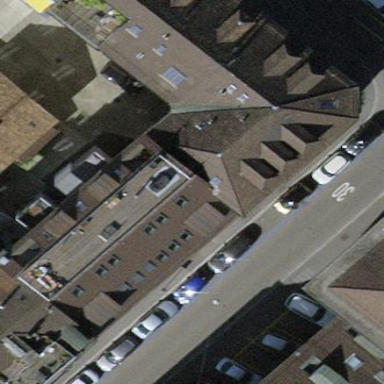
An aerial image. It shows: Parking lane designated for parking.